【题型】解答题　【知识点】解析几何　【难度】medium
已知椭圆 \(C: \frac{x^2}{4} + \frac{y^2}{3} = 1\)，\(F\) 为椭圆 \(C\) 的右焦点，过点 \(F\) 的直线 \(l\) 交椭圆 \(C\) 于 \(A\)、\(B\) 两点。

(1) 若直线 \(l\) 垂直于 \(x\) 轴，求椭圆 \(C\) 的弦 \(AB\) 的长度；

(2) 设点 \(P(-3,0)\)，当 \(\angle PAB = 90^\circ\) 时，求点 \(A\) 的坐标；

(3) 设点 \(M(3,0)\)，记 \(MA\)、\(MB\) 的斜率分别为 \(k_1\) 和 \(k_2\)，求 \(k_1 + k_2\) 的取值范围。
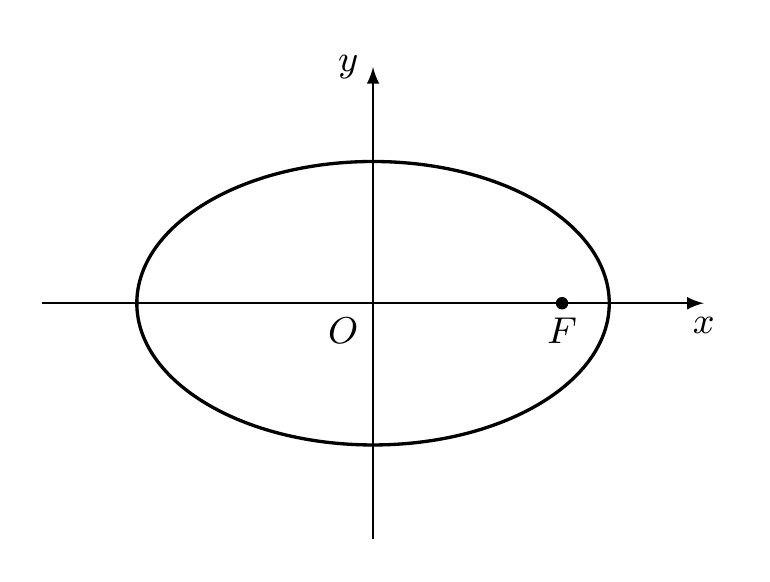
【解答】
【详解】
(1) 由题意可知，\(c = \sqrt{a^2 - b^2} = \sqrt{4 - 3} = 1\)，所以 \(F(1,0)\)，

又因为当直线 \(l\) 垂直于 \(x\) 轴时，直线 \(l\) 的方程为 \(x = 1\)，

由
\[
\begin{cases}
x = 1 \\
\frac{x^2}{4} + \frac{y^2}{3} = 1
\end{cases}
\]
得，\(y = \pm \frac{3}{2}\)，

所以弦 \(AB\) 的长为 \(2 \times \frac{3}{2} = 3\)。

(2) 因为 \(\angle PAB = 90^\circ\)，且直线 \(l\) 过点 \(F\)，

所以 \(\angle PAF = 90^\circ\)，在 \(\text{Rt}\triangle PAF\) 中，\(P(-3,0)\)，\(F(1,0)\)，

所以斜边 \(PF\) 的中点 \((-1,0)\)，恰为椭圆的左焦点 \(F'\)，

所以 \(|AF'| = \frac{1}{2}|PF| = 2\)，又由椭圆的定义可得 \(|AF| = 2a - |AF'| = 4 - 2 = 2\)，

所以点 \(A\) 在线段 \(FF'\) 的垂直平分线上，

又因为 \(A\) 在椭圆上，所以 \(A\) 为椭圆的上顶点或下顶点，

所以 \(A(0,-\sqrt{3})\) 或 \(A(0,\sqrt{3})\)。

(3) 当直线 \(l\) 的斜率不存在时，不妨设 \(A\left(1,\frac{3}{2}\right)\)，\(B\left(1,-\frac{3}{2}\right)\)，

所以
\[
k_1 = \frac{0 - \frac{3}{2}}{3 - 1} = -\frac{3}{4},\quad k_2 = \frac{0 + \frac{3}{2}}{3 - 1} = \frac{3}{4},
\]
故 \(k_1 + k_2 = 0\)；

当直线 \(l\) 的斜率存在时，设斜率为 \(k\)，则直线 \(l: y = k(x - 1)\)，设 \(A(x_1,y_1)\)，\(B(x_2,y_2)\)，
\noindent
由
\[
\begin{cases}
y = k(x - 1) \\
\frac{x^2}{4} + \frac{y^2}{3} = 1
\end{cases}
\]
得，\((3 + 4k^2)x^2 - 8k^2x + (4k^2 - 12) = 0\)，\\
所以 \(x_1 + x_2 = \frac{8k^2}{4k^2 + 3}\)，\(x_1x_2 = \frac{4k^2 - 12}{4k^2 + 3}\)，\\
所以
\[
k_1 + k_2 = \frac{y_1}{x_1 - 3} + \frac{y_2}{x_2 - 3} = \frac{k(x_1 - 1)}{x_1 - 3} + \frac{k(x_2 - 1)}{x_2 - 3} = \frac{k\bigl(2x_1x_2 - 4(x_1 + x_2) + 6\bigr)}{x_1x_2 - 3(x_1 + x_2) + 9},
\]
化简得
\[
k_1 + k_2 = \frac{k\left(\frac{8k^2 - 24 - 32k^2 + 24k^2 + 18}{4k^2 + 3}\right)}{\frac{4k^2 - 12}{4k^2 + 3} - \frac{24k^2}{4k^2 + 3} + 9} = -\frac{6k}{16k^2 + 15},
\]
\textcircled{1} 当 \(k > 0\) 时，
\[
0 > k_1 + k_2 = -\frac{6}{16k + \frac{15}{k}} \ge -\frac{6}{2\sqrt{16k \times \frac{15}{k}}} = -\frac{\sqrt{15}}{20},
\]
当且仅当 \(k = \frac{\sqrt{15}}{4}\) 时等式成立；

\textcircled{2} 当 \(k < 0\) 时，
\[
0 < k_1 + k_2 = \frac{6}{-\left(16k + \frac{15}{k}\right)} \le \frac{6}{2\sqrt{(-16k) \times \left(-\frac{15}{k}\right)}} = \frac{\sqrt{15}}{20},
\]
当且仅当 \(k = -\frac{\sqrt{15}}{4}\) 时等式成立；

\textcircled{3} 当 \(k = 0\) 时，\(k_1 + k_2 = 0\)；

综上所述可得，\(k_1 + k_2\) 的取值范围为 \(\left[-\frac{\sqrt{15}}{20}, \frac{\sqrt{15}}{20}\right]\)。